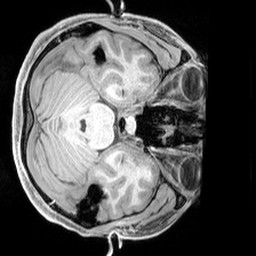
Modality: T1w
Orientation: axial
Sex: male
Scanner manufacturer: siemens
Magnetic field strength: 3 T
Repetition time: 2.3 s
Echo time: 0.00226 s